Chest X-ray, PA view. Patient: 37 years old, sex M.
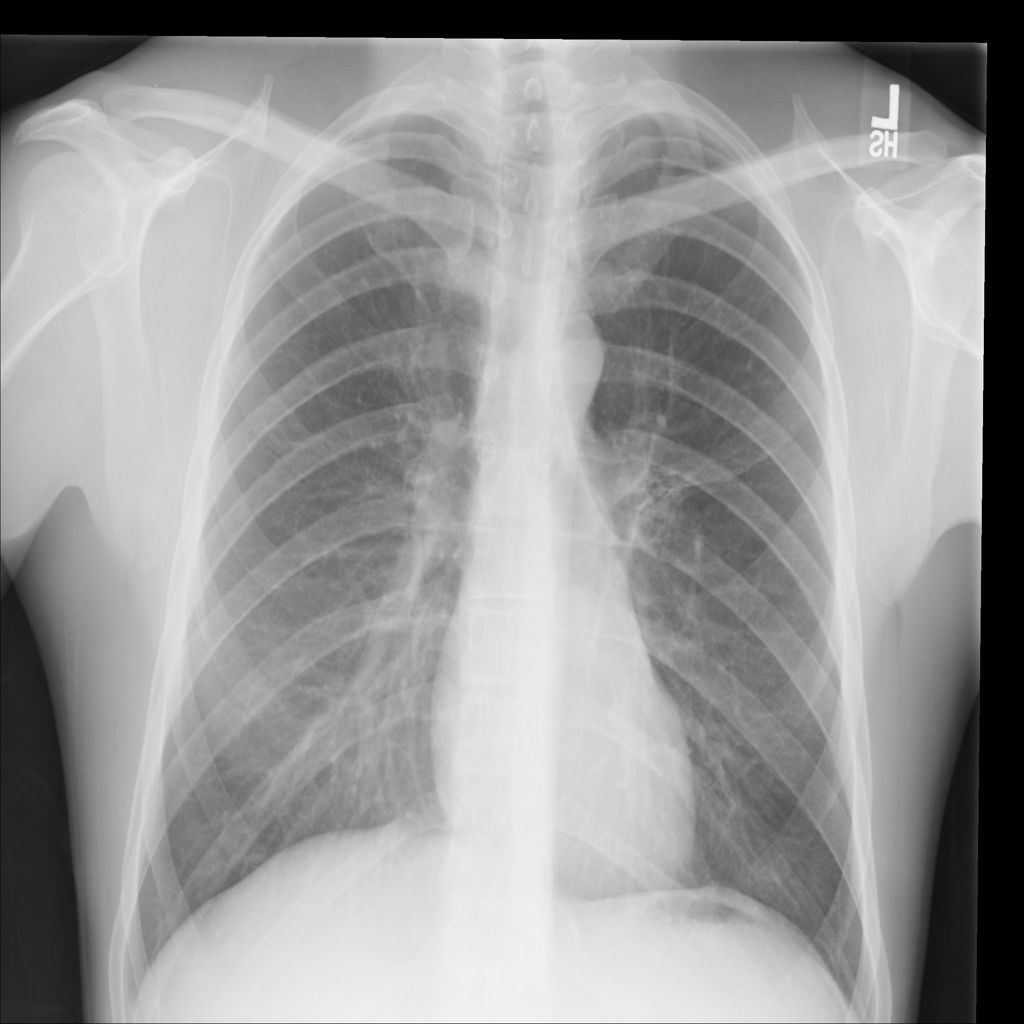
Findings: No Finding